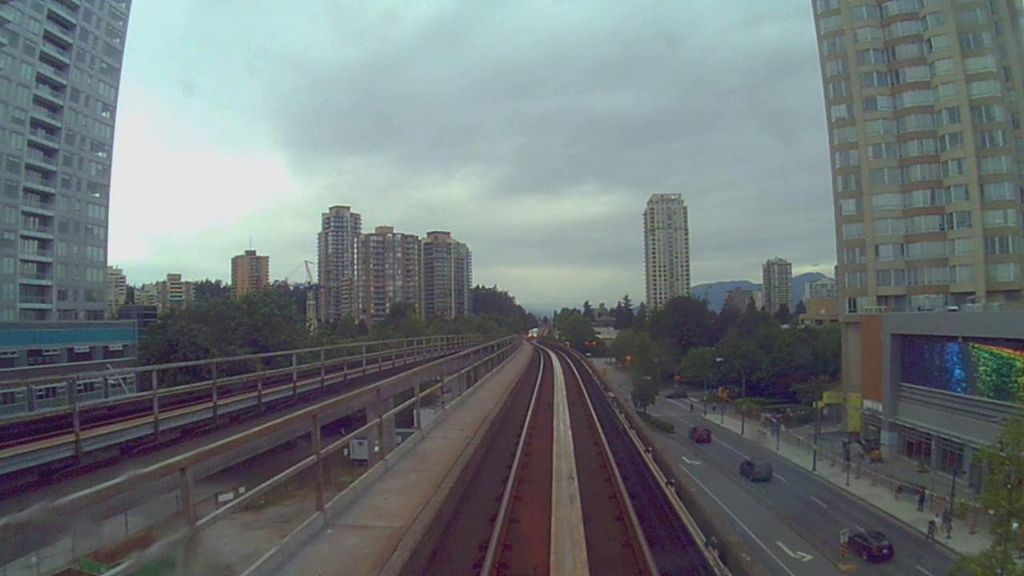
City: vancouver